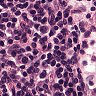
Metastatic tissue present: no